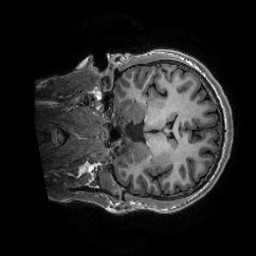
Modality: T1w
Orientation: coronal
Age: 26
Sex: male
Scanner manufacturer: ge
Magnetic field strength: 3 T
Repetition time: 0.0073 s
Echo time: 0.003 s